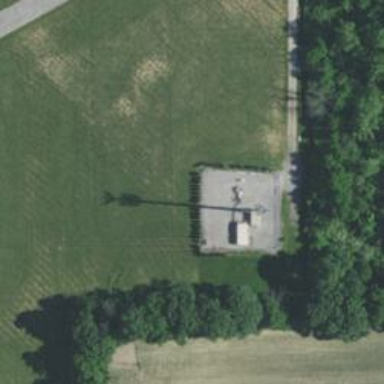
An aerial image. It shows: Communication mast tower.